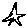
Label: star